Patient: sex F, age 72
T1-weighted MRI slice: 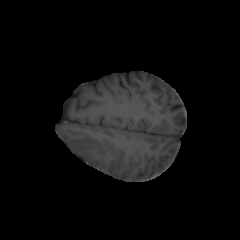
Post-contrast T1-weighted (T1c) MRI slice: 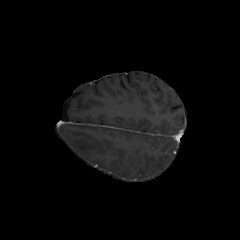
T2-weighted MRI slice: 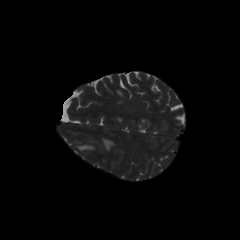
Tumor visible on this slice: yes
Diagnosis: Glioblastoma, IDH-wildtype
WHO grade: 4